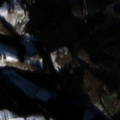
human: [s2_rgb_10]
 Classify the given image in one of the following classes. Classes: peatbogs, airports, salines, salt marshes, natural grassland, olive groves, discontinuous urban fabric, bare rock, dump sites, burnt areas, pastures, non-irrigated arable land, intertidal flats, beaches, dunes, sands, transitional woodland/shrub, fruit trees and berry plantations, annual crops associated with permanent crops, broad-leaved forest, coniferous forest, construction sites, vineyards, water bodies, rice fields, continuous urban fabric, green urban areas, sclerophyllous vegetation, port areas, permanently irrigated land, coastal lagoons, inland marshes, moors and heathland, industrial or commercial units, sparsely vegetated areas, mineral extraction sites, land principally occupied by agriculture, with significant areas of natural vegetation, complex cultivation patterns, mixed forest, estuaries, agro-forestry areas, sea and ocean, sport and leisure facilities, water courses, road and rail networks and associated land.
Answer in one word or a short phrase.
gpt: pastures, land principally occupied by agriculture, with significant areas of natural vegetation, coniferous forest, mixed forest